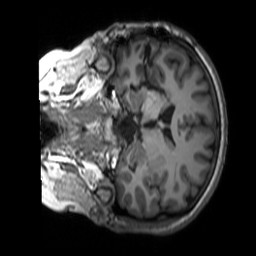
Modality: T1w
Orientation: coronal
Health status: ill
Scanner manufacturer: siemens
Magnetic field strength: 3 T
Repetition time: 1.7 s
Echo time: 0.00239 s